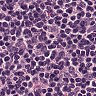
Metastatic tissue present: no